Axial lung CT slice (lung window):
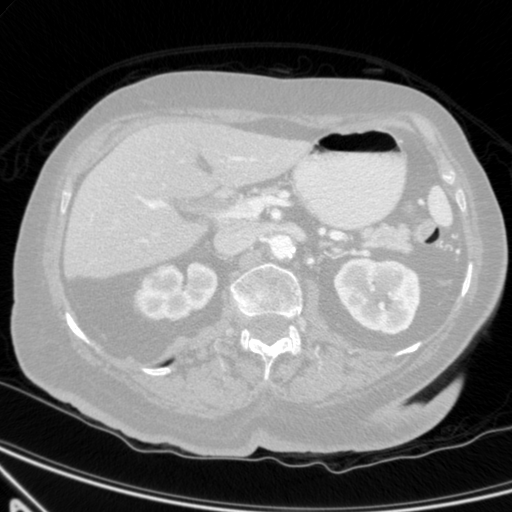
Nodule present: no